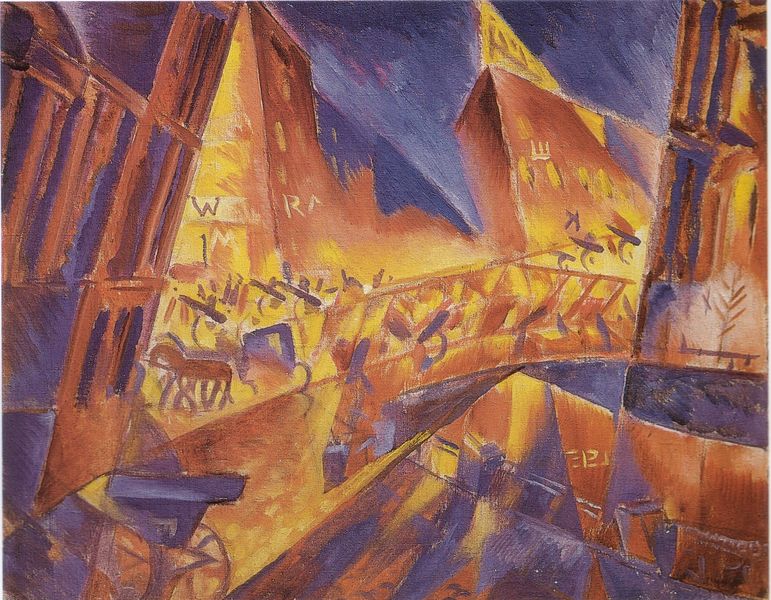
Titel: Mojka
Künstler: N.F. Lapsin
Standort: Sankt Petersburg
Institution: Staatliches Russisches Museum
Schlagwörter: baum, blau, dunkel, feuer, gemälde, himmel, schatten, wasser, fluss, gelb, kubismus, landschaft, menschen, ocker, stadt, ufer, abend, bewegung, braun, fenster, grau, hell, licht, lichter, nacht, orange, paris, schwarz, strasse, weiss, gebäude, haus, rot, tiere, weg, expressionismus, architektur, häuser, kalt, brücke, brüstung, kanal, gold, schräg, pferd, pferde, reiter, räder, turm, reiten, schrift, ansicht, fassaden, moderne, laufen, warm, abstrakt, flächen, modern, dächer, formen, lila, violett, linien, kutsche, kutschen, ziehen, rad, wagen, krieg, spitz, geländer, umriss, straßen, futurismus, hell dunkel, helligkeit, türme, helm, geometrisch, triumph, verwischt, mittelalter, scwarz, umzug, dreiecke, gebüde, modernismus, schief, kanten, bauten, facetten, hochhäuser, erdbeben, feininger, delaunay, gefährt, brechung, häuserfronten, brückengeländer, bewegungsmoment, kubka, wrawmert